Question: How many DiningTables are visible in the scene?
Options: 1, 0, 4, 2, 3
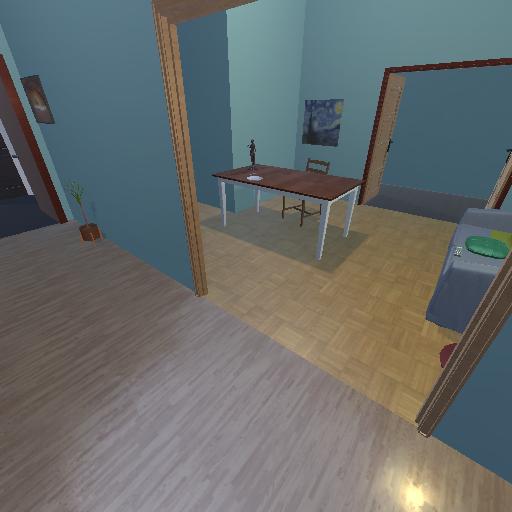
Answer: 1